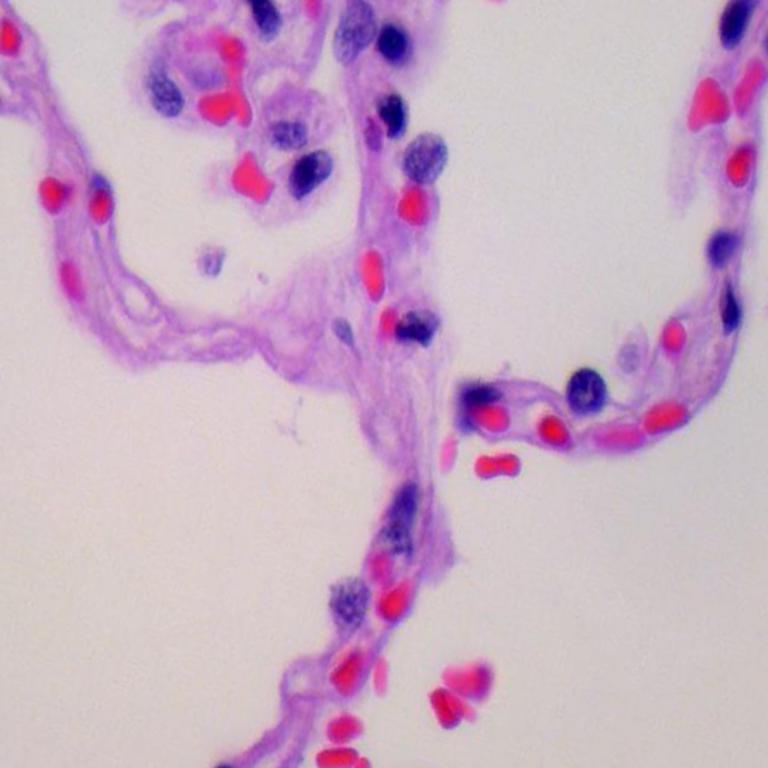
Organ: lung
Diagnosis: benign